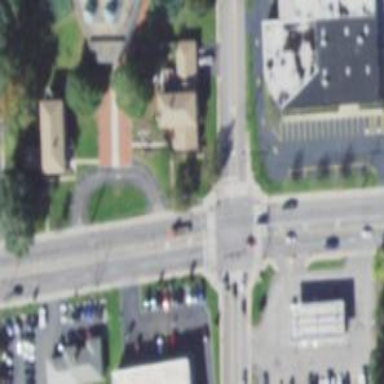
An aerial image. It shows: Crossing road.